Field crop: maize
Growth stage: 2
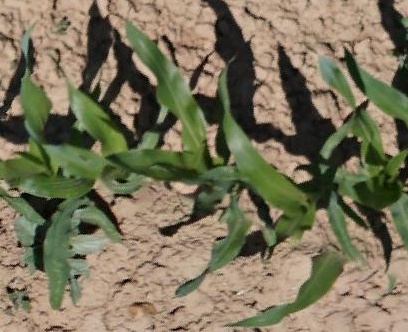
Species: maize